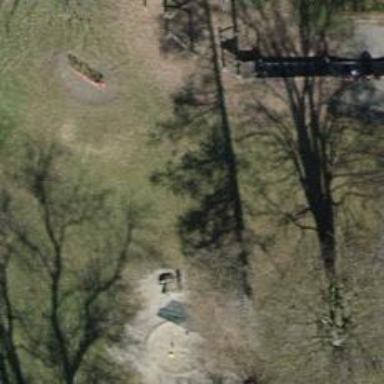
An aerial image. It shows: Playground area for leisure land.